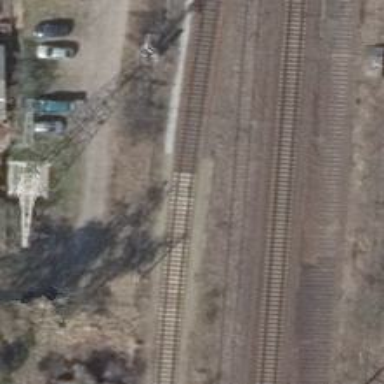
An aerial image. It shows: Railway signal.